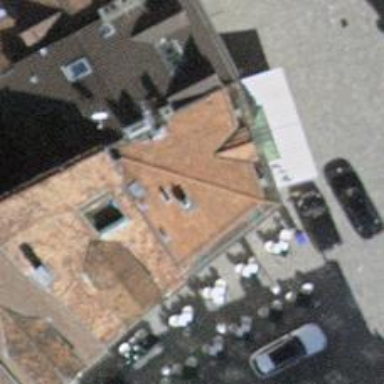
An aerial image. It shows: Cafe.